Interaction volume radius: 10 \u00c5
Interaction volume height: 35 \u00c5
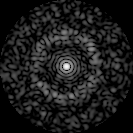
Disorder parameter: 0.8071